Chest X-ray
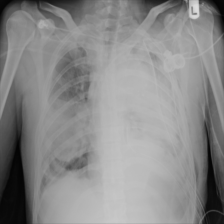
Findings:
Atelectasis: negative
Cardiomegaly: negative
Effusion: negative
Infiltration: negative
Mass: negative
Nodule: negative
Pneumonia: negative
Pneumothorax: negative
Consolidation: negative
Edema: negative
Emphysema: positive
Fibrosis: negative
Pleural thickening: negative
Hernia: negative